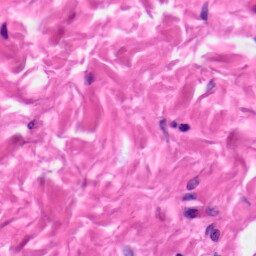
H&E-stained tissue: Skin